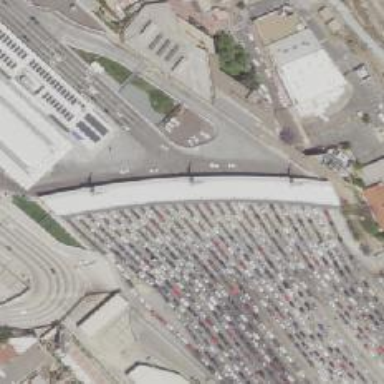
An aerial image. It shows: Border control barrier.